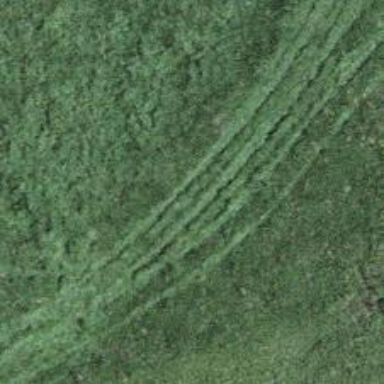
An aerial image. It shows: Ground path.